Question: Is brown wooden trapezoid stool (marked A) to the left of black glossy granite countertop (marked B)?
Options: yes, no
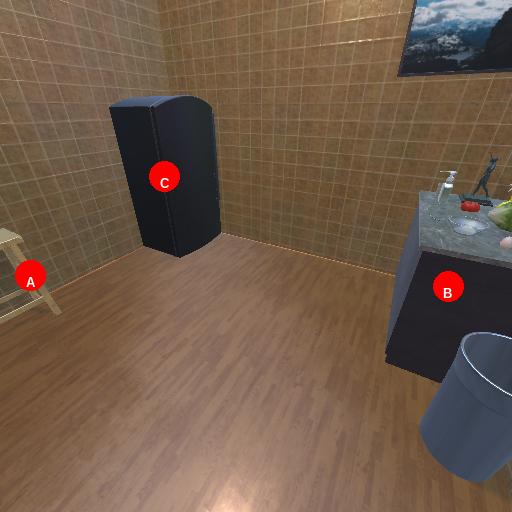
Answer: yes